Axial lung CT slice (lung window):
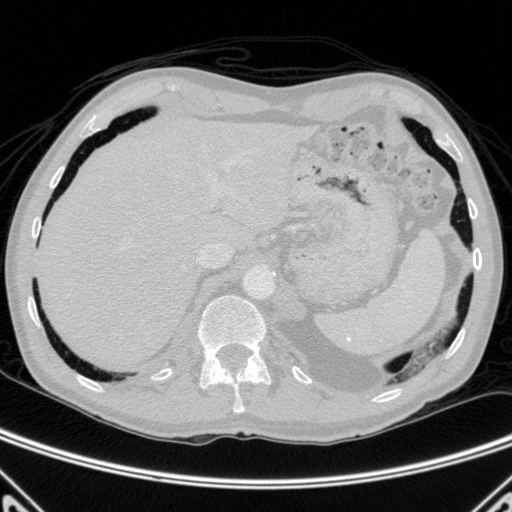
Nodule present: no